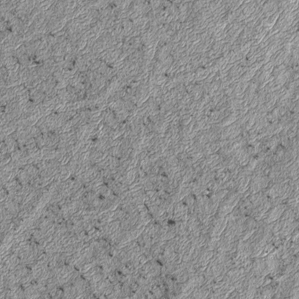
Label: frost